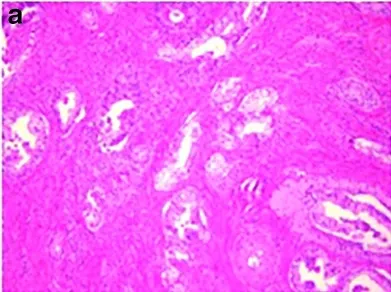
Final histopathologic slides. Histology of specimen (H&E stain): pancreaticobiliary subtype ampullary carcinoma at 10 x on the left.
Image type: pathology (h&e)